Field crop: maize
Growth stage: 2
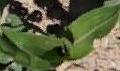
Species: maize